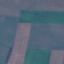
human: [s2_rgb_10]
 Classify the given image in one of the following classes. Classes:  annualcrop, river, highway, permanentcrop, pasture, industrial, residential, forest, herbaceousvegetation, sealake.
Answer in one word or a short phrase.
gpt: AnnualCrop